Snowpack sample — Snodgrass Mountain, Crested Butte, Colorado (2/4/25, 12:06 PM MST)
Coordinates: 38.923, -106.968
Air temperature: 35 °F
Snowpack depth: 80 cm
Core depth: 30 cm
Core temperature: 35.6 °F
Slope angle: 14°, slope face: 78°
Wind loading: low
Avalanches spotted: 0
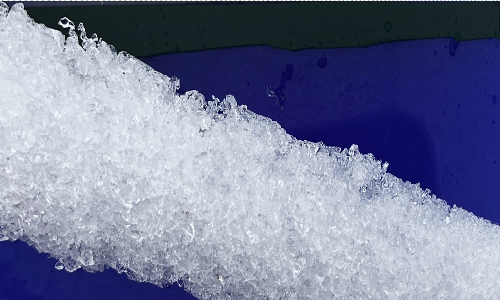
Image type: core
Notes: No avalanches nearby, unusually warm weather for the last month reported by residents, Collected 25 yards from treeline